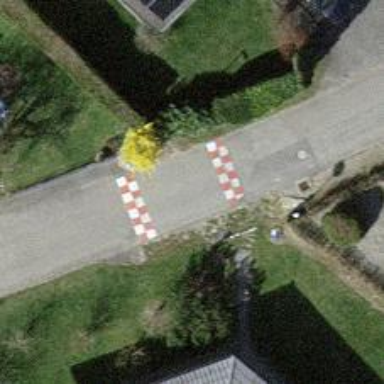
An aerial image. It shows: Traffic calming table.